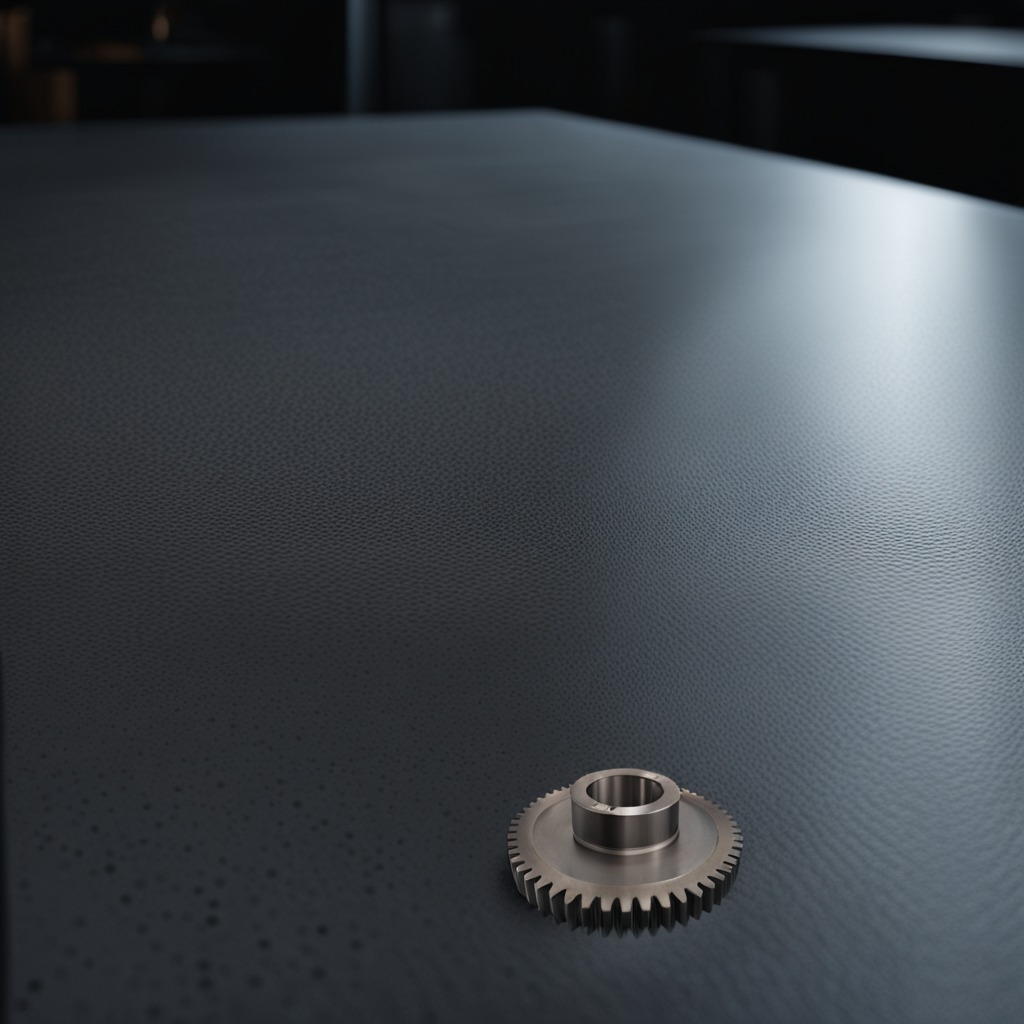
A steel gear with teeth is lying on the clean granite table inside a workshop at night dim ambient light soft shadows worn but